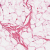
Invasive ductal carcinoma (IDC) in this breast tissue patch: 0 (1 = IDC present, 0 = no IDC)